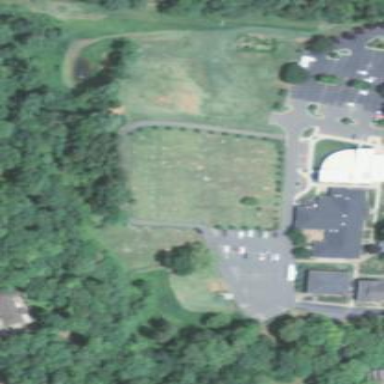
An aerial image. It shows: Cemetery.